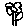
Label: flower